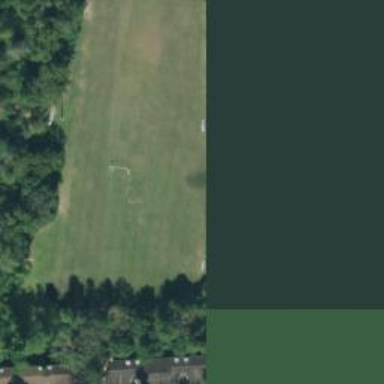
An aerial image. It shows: Pitch designated as leisure land.